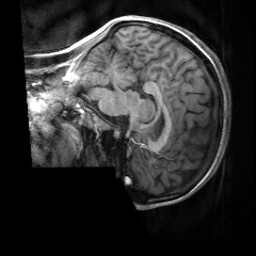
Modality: T1w
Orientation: sagittal
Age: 22
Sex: female
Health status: healthy
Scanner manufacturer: siemens
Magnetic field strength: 3 T
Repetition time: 2 s
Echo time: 0.00232 s